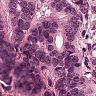
Metastatic tissue present: yes